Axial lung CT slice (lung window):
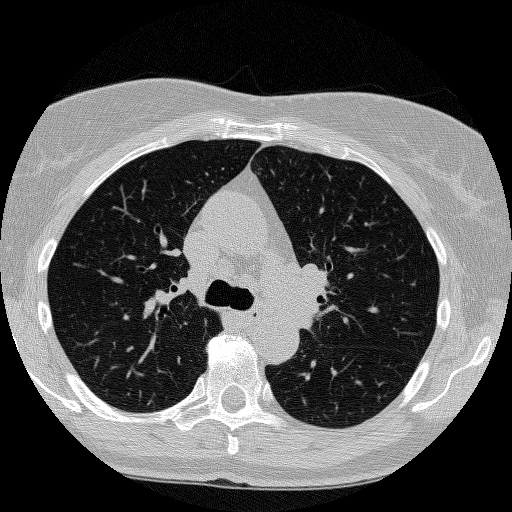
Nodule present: no